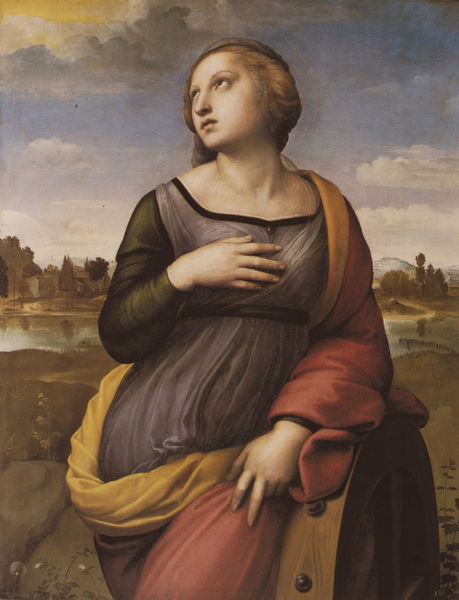
Titel: Katharina von Alexandrien
Künstler: Raphael
Standort: London
Institution: National Gallery
Schlagwörter: berg, blau, gemälde, gott, hand, himmel, umhang, wasser, wolken, aquarell, bäume, fluss, gelb, grün, landschaft, mädchen, ocker, see, stadt, ufer, ausschnitt, blumen, brust, bunt, finger, frau, grau, holz, kleid, licht, weiss, blick, dame, gras, rasen, rot, schal, tuch, wiese, beige, malerei, jung, arm, arme, falten, gesicht, ärmel, hals, hände, porträt, öl, feld, häuser, hügel, natur, spiegelung, gewässer, kirche, sonne, gewand, gold, haare, mantel, pose, brünett, renaissance, beine, löwenzahn, strand, italien, haltung, mieder, berge, farbe, lila, violett, speichen, holzrad, rad, wagen, wagenrad, blue, folds, hands, oil, red, religious, robes, white, black, dick, dress, face, falte, female, gray, green, grey, hair, lady, nose, old, painting, portrait, robe, woman, yellow, flowers, gown, metall, brown, plant, bauch, nazarener, schwanger, ortschaft, rothaarig, geld, proträt, beten, wood, sad, flower, jesus, angel, classical, cloud, clouds, heaven, rocks, skin, sky, tree, mittelalter, field, head, lake, landscape, mountain, mountains, nature, orange, sea, water, houses, reflections, sun, trees, baroque, eyes, sash, sfumato, heilige, grass, light, river, stream, plants, view, beschlag, manteö, maria, madonna, expression, gaze, look, color, chin, mother, mouth, scarf, martyr, myth, romantic, saint, lean, leaning, demut, verzückung, virgin, breast, town, mühlrad, drapery, italy, rural, city, cape, clothes, mantle, music, mythological, neck, pastoral, rome, prayer, buildings, italian, venice, art, beauty, colors, what, artist, gazing, thinking, religion, raffael, katharina, märtyrerin, eye, gemäöde, foreground, lanscape, fingers, pusteblume, god, chest, haös, calm, figure, lips, stare, gebl, colour, majestic, paint, speiche, staring, christian, mary, outdoor, clothing, blank, bible, gesture, forehead, contraposto, standing, biblical, pray, glance, verklärt, drün, raphael, maiden, hope, wheel, veil, europe, fear, wieser, triangle, woods, halo, countryside, agriculture, holy, pretty, catholic, heart, cecilia, looking up, catholicism, divine, heavenly, primary colors, donna, fat, longing, red dress, paesagge, pregnant, atmospheric persepctive, catherine, contrapposto, dandelions, detailed, draoery, draping, elisabeth, ethereal, figura serpentina, florence, frau in landschaft, high renaissance, ideal, instrument of martyrdom, italia, kelid, labour, leonardo, maniierist, old masters, piero della francessca, piety, pontomo, prerafaelites, rafael, raphaelsque, red cloth, religious faith, reverence, river woman, saint barbara, saint catherine, sainthood, seufzen, siena, soulful, st catherine, st. catherine, the woman beside the river, toskana, tuscany, tücher, yearning, warm, da vinci, panel, ligh, eilige, brows, awe, barbara, watere, alexandria, spikes, up, raphel, catherine whell, catherine wheel, 9, lakeside, bleu, gloria, scenic, pious, dandelion, blaß, knopf, radf, lilka, cathrine, catharine, frau raphael, himmelnder, posing, frau himmel gewand rot orange grün gemälde, titten, ecstacy, artistry, puple, wagon wheel, \sky, preach, 11, hand on breast, bblue, ourside, honey hair, congntive, worshiped, hand on boob, 45666, 45660, contropasto